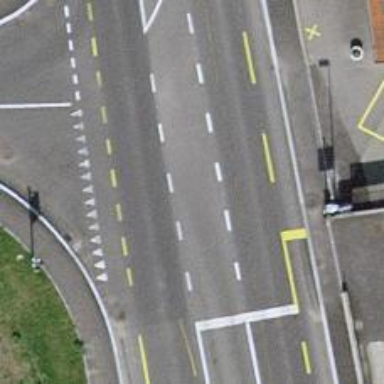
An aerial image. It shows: Primary highway with asphalt surface and designated lane for cyclists.